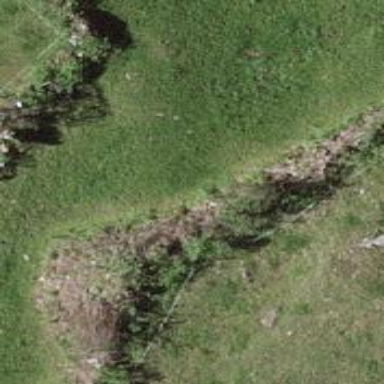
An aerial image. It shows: Dry stone wall barrier.